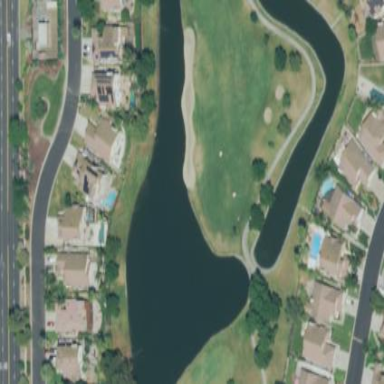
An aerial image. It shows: Picturesque scene of golf course with lateral water hazard.